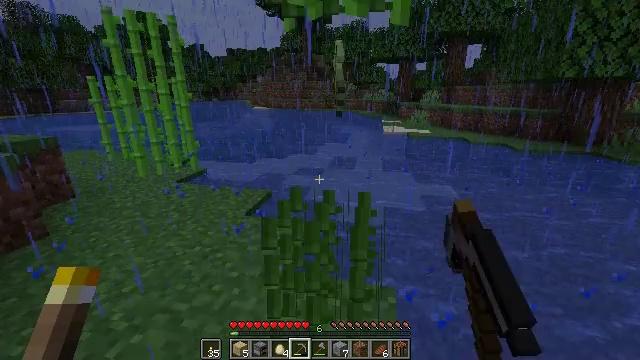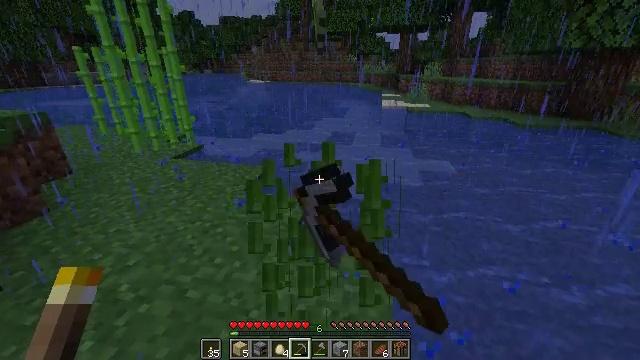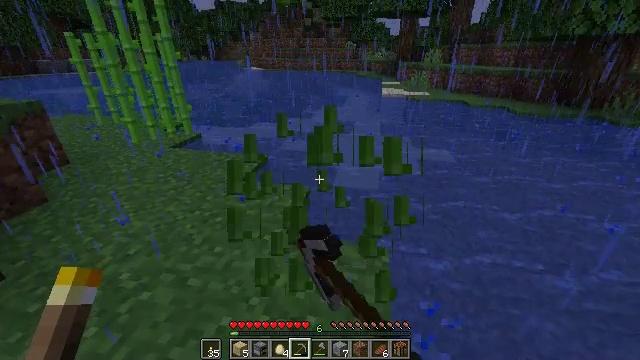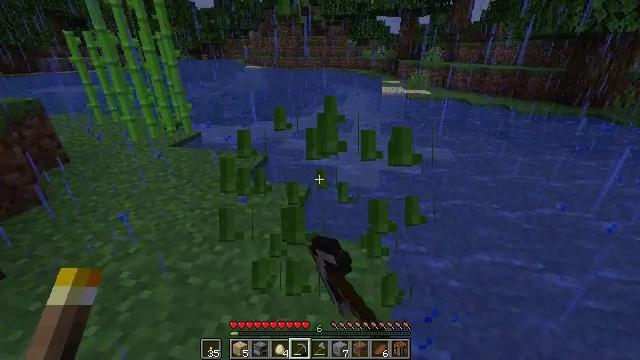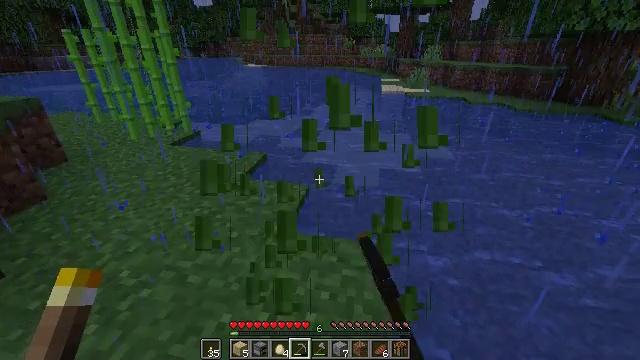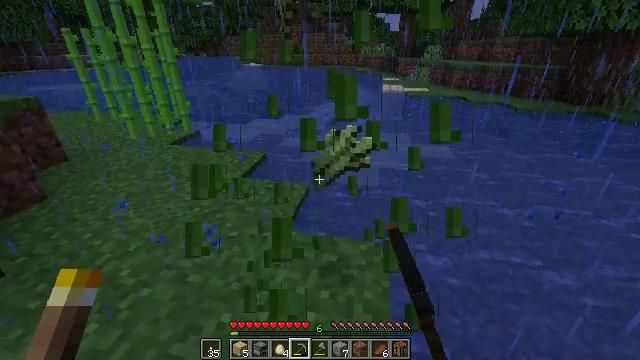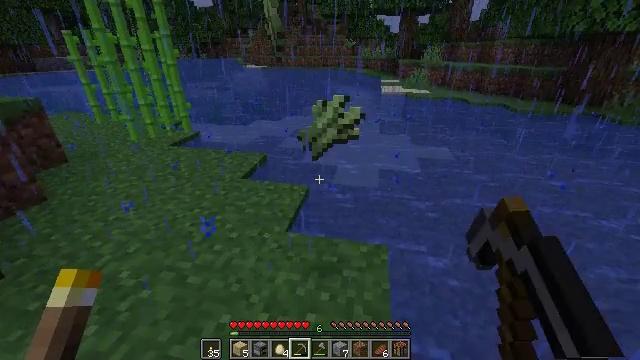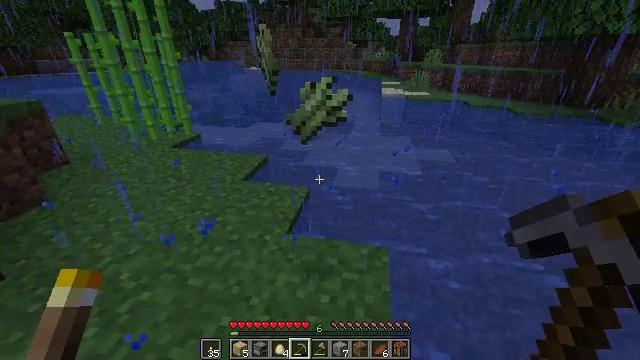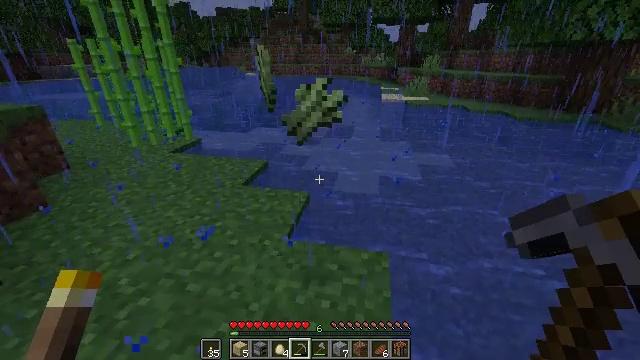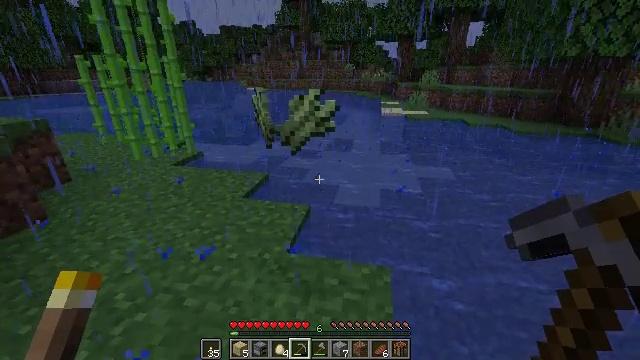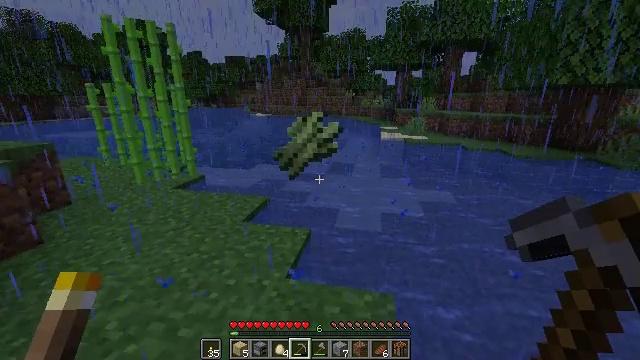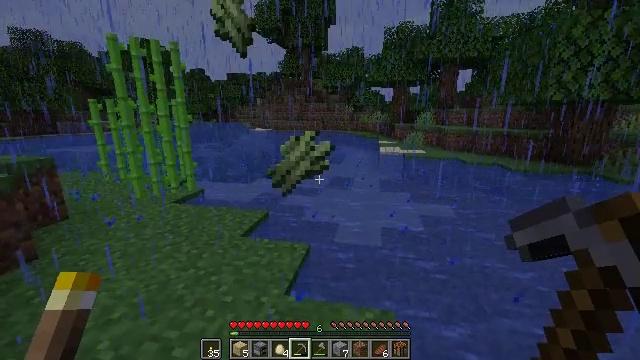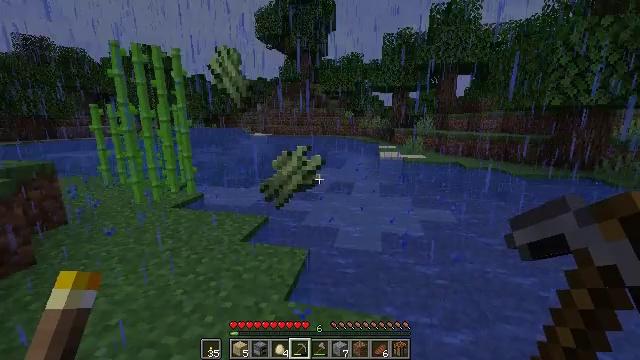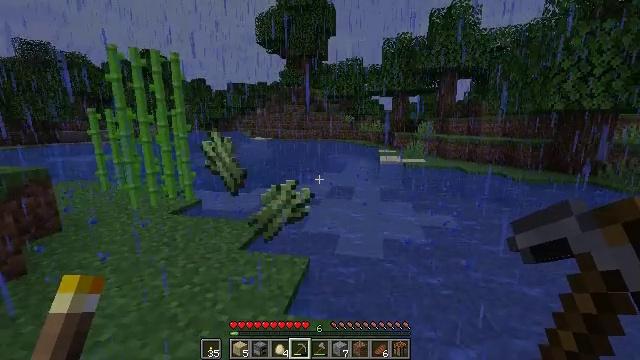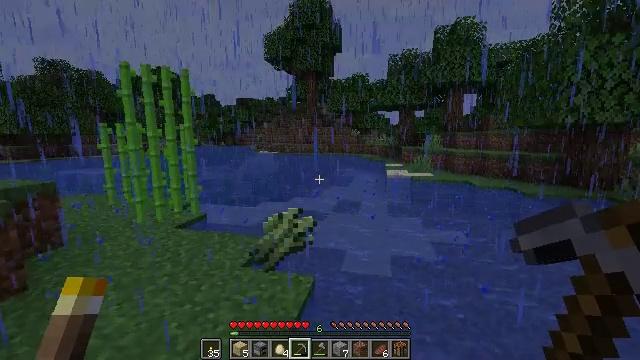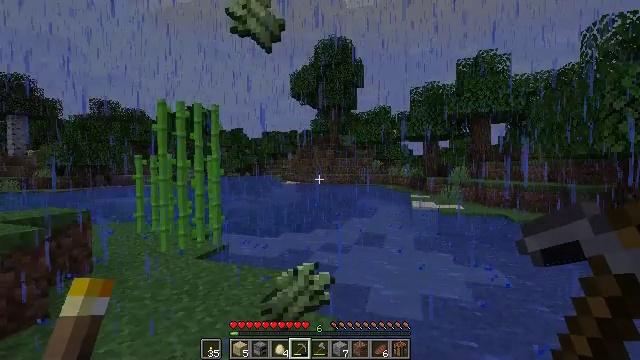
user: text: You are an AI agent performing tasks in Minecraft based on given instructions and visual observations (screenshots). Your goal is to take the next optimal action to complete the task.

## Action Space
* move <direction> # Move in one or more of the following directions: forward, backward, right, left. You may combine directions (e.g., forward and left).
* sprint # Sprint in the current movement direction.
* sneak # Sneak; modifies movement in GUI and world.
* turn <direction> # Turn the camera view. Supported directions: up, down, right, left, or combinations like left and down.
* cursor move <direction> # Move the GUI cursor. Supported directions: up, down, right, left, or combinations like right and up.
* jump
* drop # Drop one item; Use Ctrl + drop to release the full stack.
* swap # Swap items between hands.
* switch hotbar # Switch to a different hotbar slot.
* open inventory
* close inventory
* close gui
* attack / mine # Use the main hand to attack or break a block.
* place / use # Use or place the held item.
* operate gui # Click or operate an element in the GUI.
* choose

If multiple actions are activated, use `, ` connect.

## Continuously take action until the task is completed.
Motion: motion action
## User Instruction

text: Cut down the sugar cane stalks.
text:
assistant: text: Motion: turn down, attack / mine
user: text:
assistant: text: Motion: turn down, attack / mine
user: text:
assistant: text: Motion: attack / mine
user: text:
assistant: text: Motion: attack / mine
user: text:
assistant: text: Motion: attack / mine
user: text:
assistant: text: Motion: attack / mine
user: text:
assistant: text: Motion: no_op
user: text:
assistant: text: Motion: turn up
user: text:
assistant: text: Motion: turn up
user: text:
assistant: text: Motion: turn up
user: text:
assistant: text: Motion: turn up
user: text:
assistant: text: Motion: turn up
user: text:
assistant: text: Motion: move forward
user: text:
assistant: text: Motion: move forward, turn left and up
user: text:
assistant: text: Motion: move forward, turn left and up
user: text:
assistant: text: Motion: move forward, turn left and up
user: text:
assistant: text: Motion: move forward, turn left and up
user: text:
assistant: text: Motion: turn left and up
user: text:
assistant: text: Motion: turn left and up
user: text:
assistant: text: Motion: turn left and up
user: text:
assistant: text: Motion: turn left
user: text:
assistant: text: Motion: no_op
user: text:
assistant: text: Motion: no_op
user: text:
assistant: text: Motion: turn left
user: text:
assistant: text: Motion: turn left
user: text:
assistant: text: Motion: turn left and up
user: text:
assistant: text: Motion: turn left
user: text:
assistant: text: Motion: no_op
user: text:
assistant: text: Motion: no_op
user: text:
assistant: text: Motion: no_op